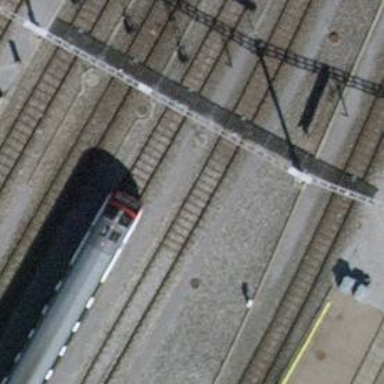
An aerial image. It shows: Rail yard with electrified contact lines for the railway.